You are looking at the unprocessed time series of a bearing vibration snapshot. Diagnose the bearing from this image, choosing from: normal, inner_race, outer_race, ball.
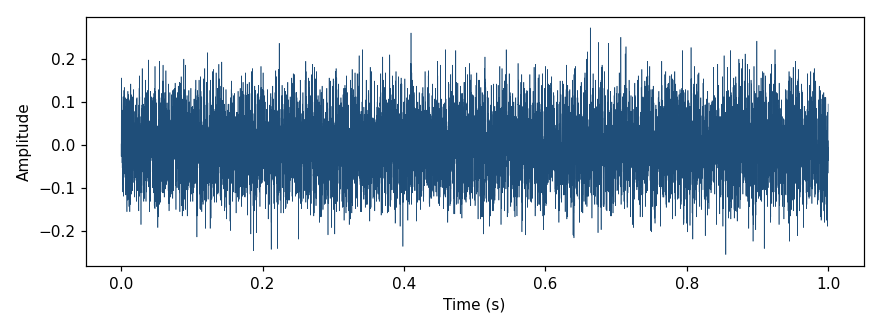
Answer: normal